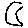
Label: moon